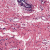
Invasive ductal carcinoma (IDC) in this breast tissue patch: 0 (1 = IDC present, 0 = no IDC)